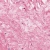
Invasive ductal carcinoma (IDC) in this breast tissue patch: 0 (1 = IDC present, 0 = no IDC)